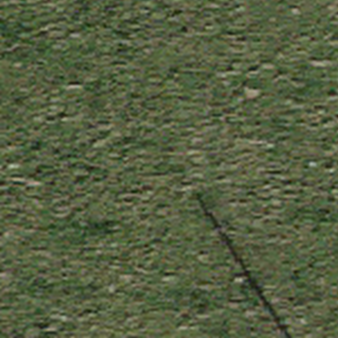
Label: other